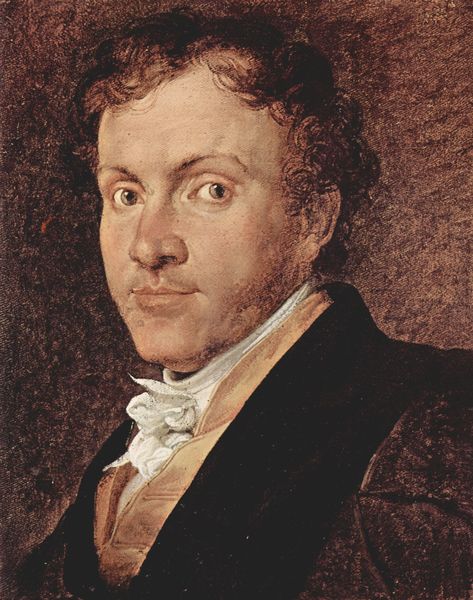
Titel: Porträt des Giuseppe Roberti
Künstler: Francesco Hayez
Standort: Bassano
Institution: Museo Civico
Schlagwörter: blau, dunkel, gemälde, haut, kopf, mann, schatten, umhang, weiß, aquarell, gelb, grün, ocker, braun, brust, elegant, frankreich, frisur, grau, haar, hintergrund, kreide, licht, mund, nase, ohr, pastell, profil, schwarz, skizze, stirn, zeichnung, blick, rot, schal, tuch, beige, malerei, rock, schleife, alt, anzug, bart, blond, hemd, jacke, jung, wand, augen, barock, blass, bluse, böse, falten, gesicht, inkarnat, kleidung, knoten, kragen, mensch, rembrandt, samt, bild, bildnis, herr, portrait, porträt, öl, auge, dunkelheit, gold, haare, halbfigur, mantel, realismus, reich, adel, klassizismus, rokkoko, augenbrauen, brustbild, bruststück, england, frontal, kinn, lippen, locke, locken, ohren, poträt, rosa, sanft, schulter, schultern, seide, vornehm, genre, perücke, lächeln, wangen, beobachten, fischer, warm, farbe, grafik, rind, van gogh, ausdruck, friedrich, romantik, ölgemälde, wild, schnurbart, krawatte, realistisch, brauen, büste, halstuch, pupillen, wütend, starr, mimik, hausmantel, morgenmantel, robe, dreiviertelansicht, junge, augenbraue, nazarener, dreiviertelprofil, revers, schick, selbstporträt, jacket, weste, rothaarig, tusche, offen, krank, erdfarben, druck, radierung, stich, gross, lockig, dreiviertel, portait, strich, bürger, selbstbildnis, backenbart, denker, koteletten, hallo, darstellung, lustig, portrai, pupille, stift, geheimratsecken, kotletten, ohrmuschel, kerl, schläfe, biedermeier, runge, talar, jüngling, selbstportrait, frontalansicht, junger mann, halbprofil, schläfen, iris, aufmerksam, antik, brauntöne, wach, nüstern, anblick, aristokrat, zeichnerisch, bürgerlich, binde, backe, rötlich, halsbinde, plastron, gedeckte farben, oker, fröhlich, blickkontakt, gelehrter, reflex, breit, aufklärung, hausrock, bieder, porträit, direkt, rötel, ohre, oberlippe, ingres, nasenflügel, franzose, jahrhundert, kohlestift, ranaissance, zechnung, stechend, autoportrait, gebrochen, weißhöhung, humanist, lessing, interessiert, schlafanzug, schmunzeln, hend, biedermayer, knollnase, warme töne, augenhöhle, baruntöne, stiftspuren, fleischig, vergnügt, irre, bourgeoisie, wahnsinnig, frontalsicht, spontan, bidermeier, focus, unangenehm, energisch, melliert, fick dich, große augen, halbportait, adek, hell-dunkelkontrast, grob gemalt, carstens, anface, augebrauen, baerock, bougeoise, braun-weiß, bärli, dreivirtel, europaier, forscherblick, geck, gelocktes haar, ger, knuddel, leichte unterperspektive, locje, lockenhaar, mantel mit samtkragen, nase dunkel alt, pupill, putzi, seblbstpotrait, selbstverliebtheit, 18. jahrhundert